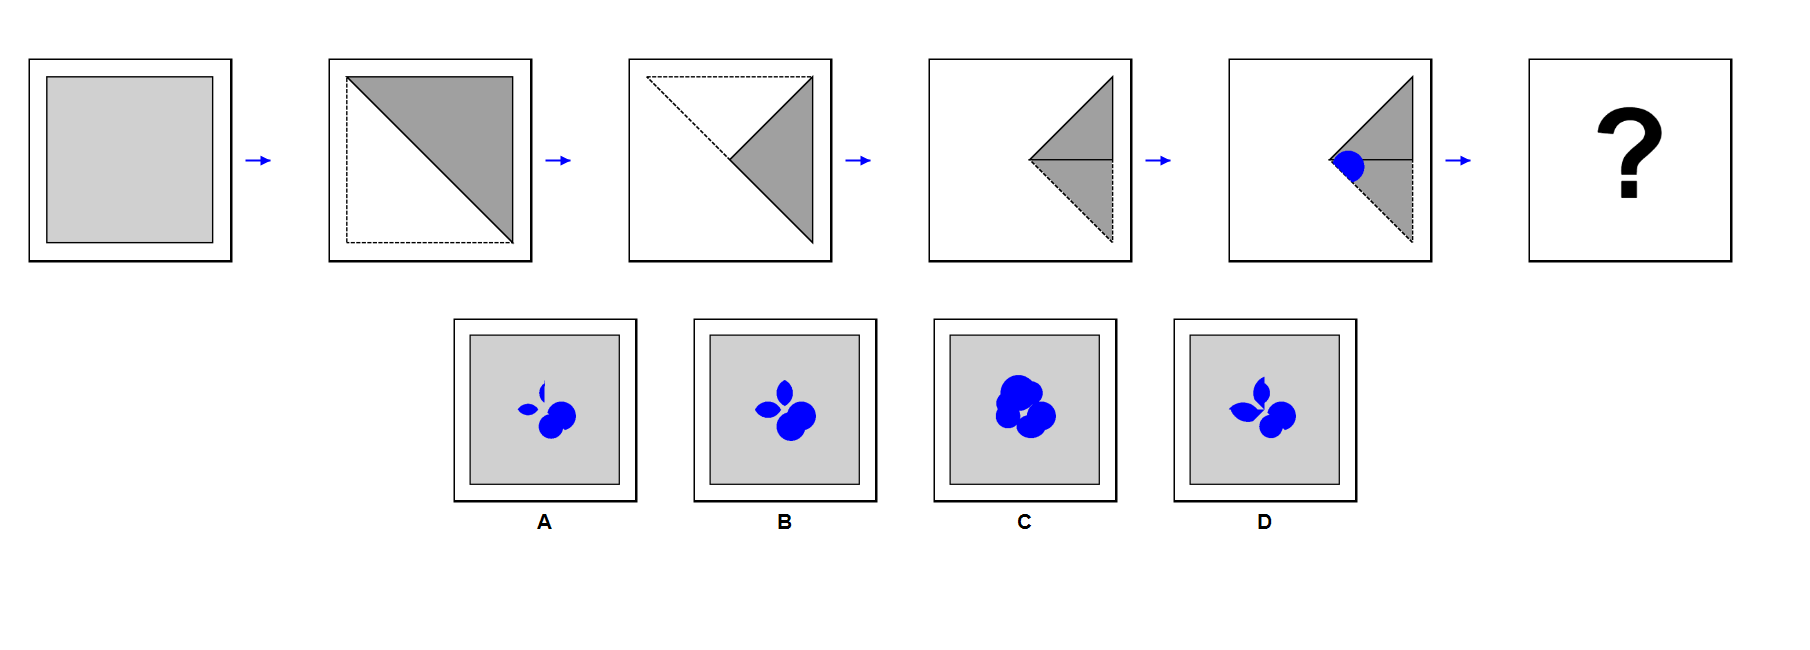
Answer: B